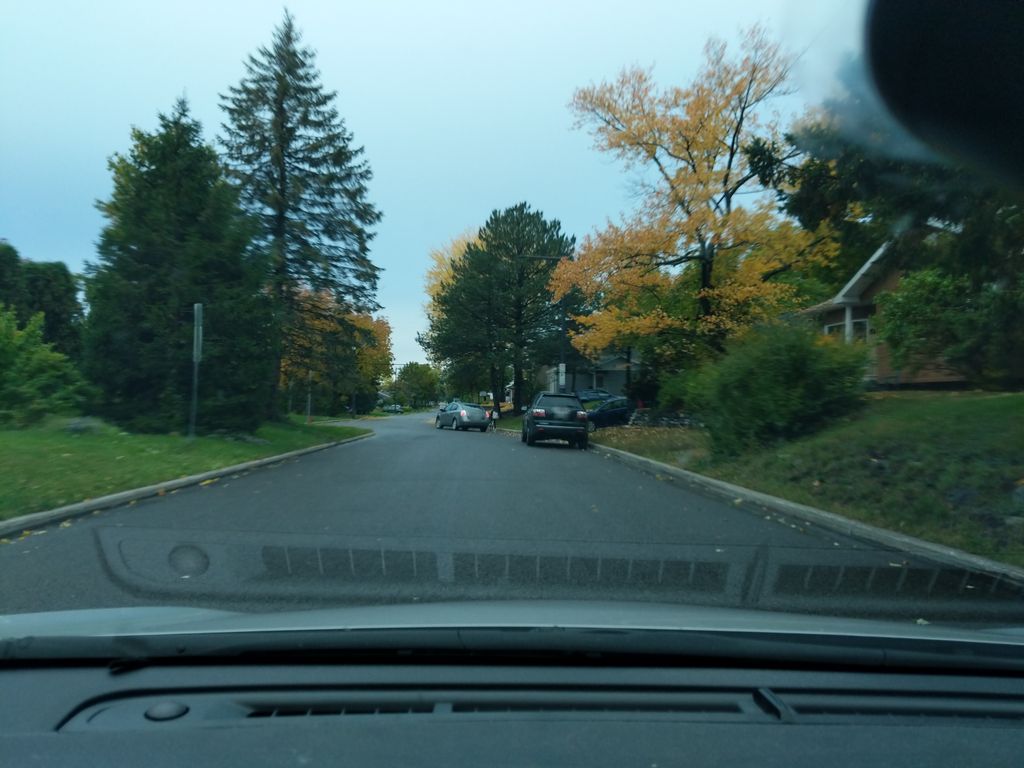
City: quebec_city